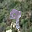
Label: 9